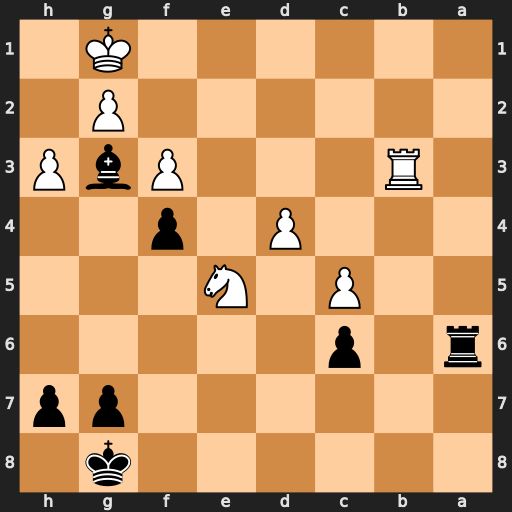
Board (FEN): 6k1/6pp/r1p5/2P1N3/3P1p2/1R3PbP/6P1/6K1
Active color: b
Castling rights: -
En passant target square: -
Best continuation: Ra1+ Rb1 Rxb1#